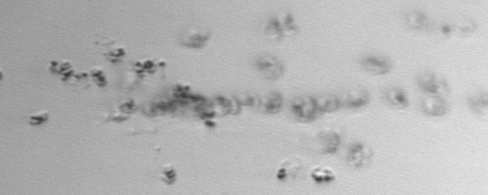
Label: Phaeocystis